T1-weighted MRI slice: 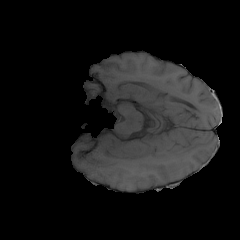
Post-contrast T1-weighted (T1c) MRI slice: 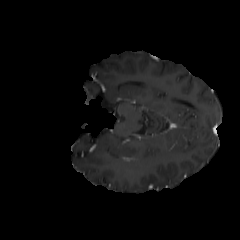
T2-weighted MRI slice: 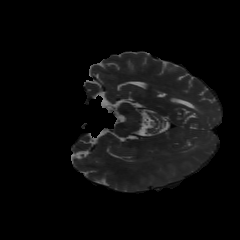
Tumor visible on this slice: no